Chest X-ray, PA view. Patient: 55 years old, sex F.
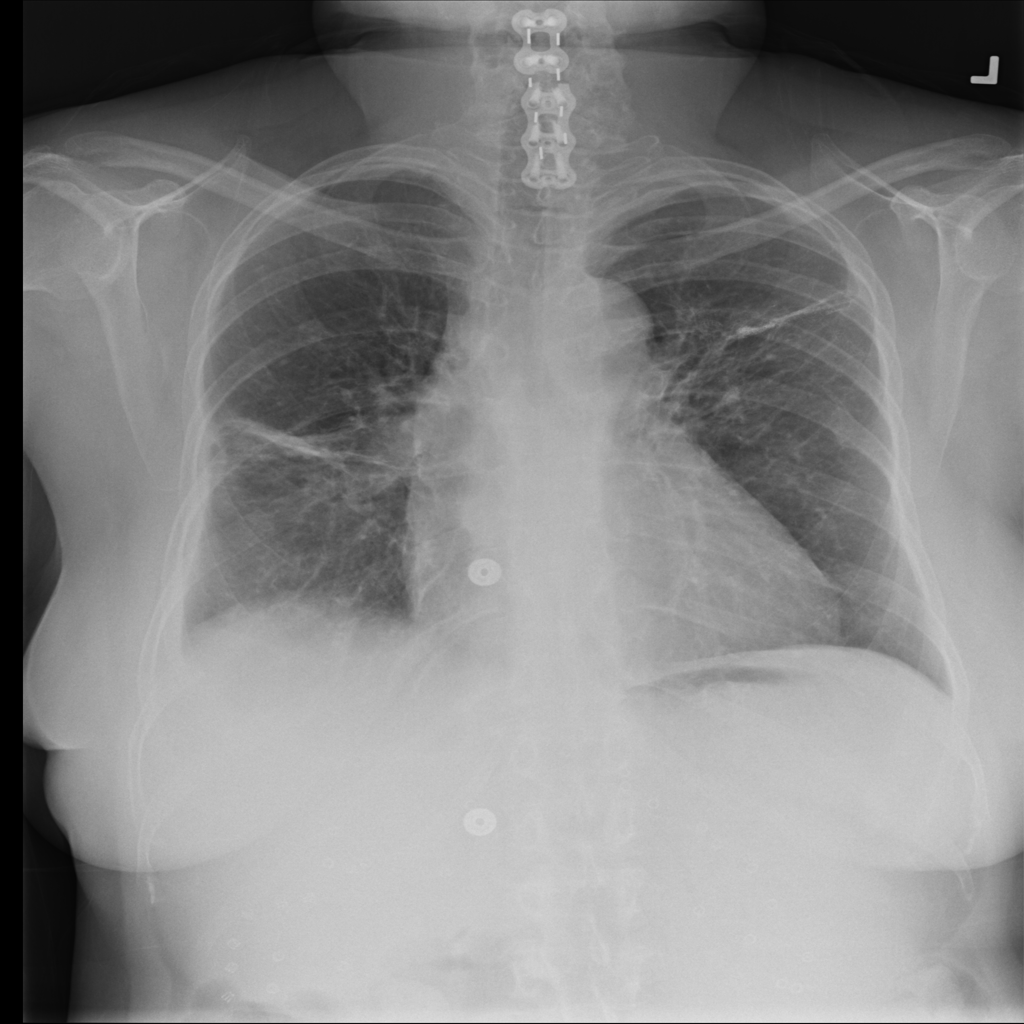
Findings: No Finding